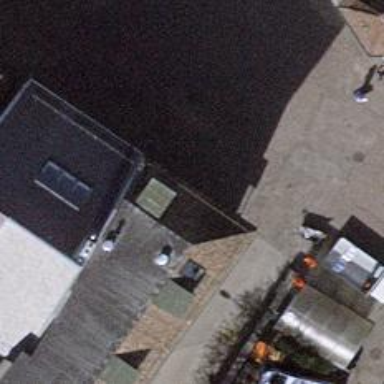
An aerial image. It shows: Clothing store.